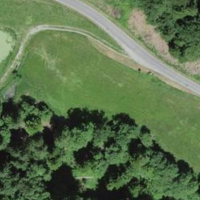
EUNIS habitat code: 43
Species observed at this site:
Prunella vulgaris
Chrysosplenium alternifolium
Ajuga reptans
Menyanthes trifoliata
Sagittaria latifolia